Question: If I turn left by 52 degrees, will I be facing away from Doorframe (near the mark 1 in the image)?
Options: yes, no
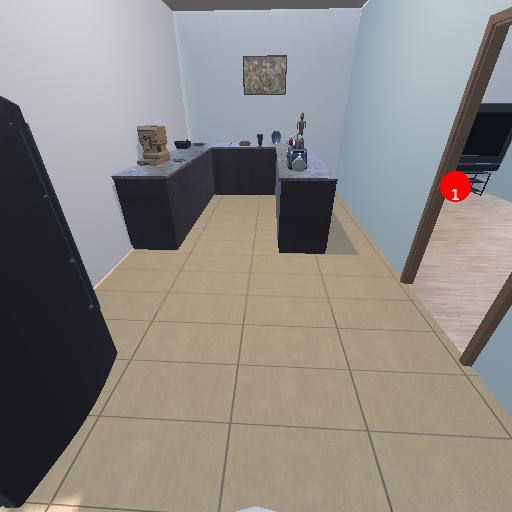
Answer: yes